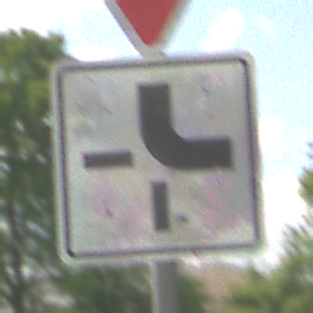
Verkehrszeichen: VerlaufVorfahrtsstrasse4
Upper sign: VorfahrtGewaehren
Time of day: Midday
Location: Outdoor (RoadRail)
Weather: PartlyCloudy
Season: NotSpecified
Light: Natural